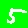
Digit: 5